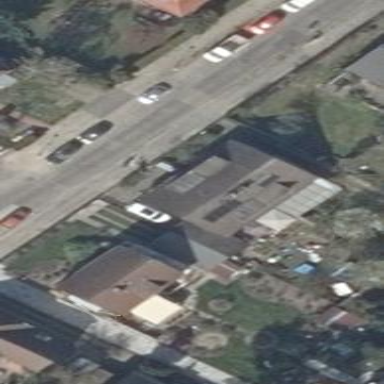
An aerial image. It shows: Semi-detached house.